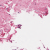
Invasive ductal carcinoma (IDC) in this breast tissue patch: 0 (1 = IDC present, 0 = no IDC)